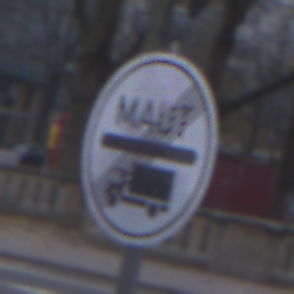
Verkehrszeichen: EndeMautpflicht
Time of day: SunriseSunset
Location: Outdoor (Urban)
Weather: PartlyCloudy
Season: NotSpecified
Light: Natural